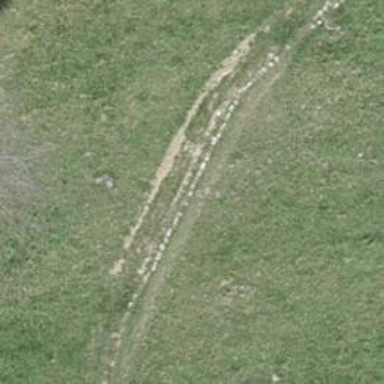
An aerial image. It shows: Track road with grade4 tracktype.